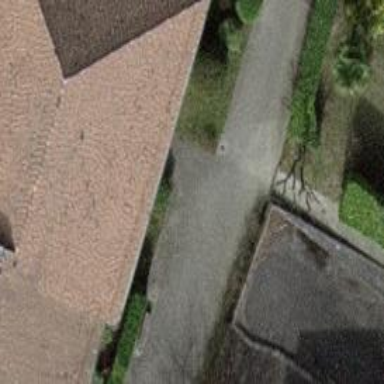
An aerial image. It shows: Footway made of paving stones.